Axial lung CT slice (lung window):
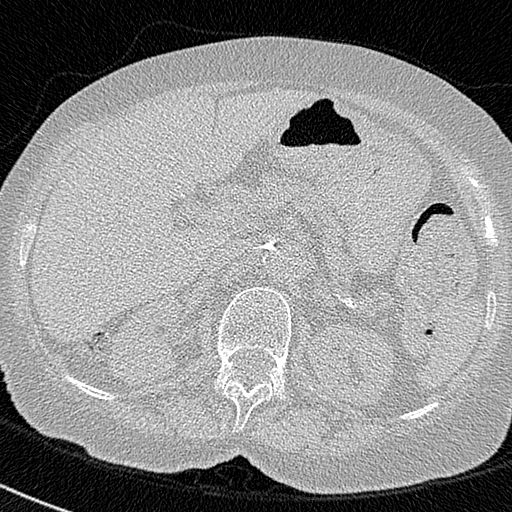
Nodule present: no